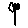
Label: flower